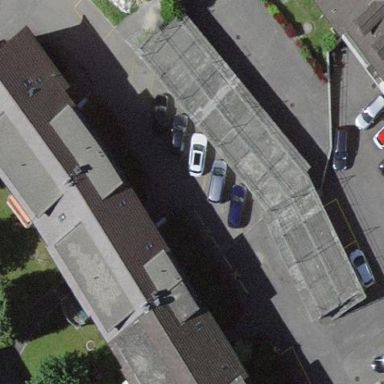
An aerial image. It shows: Garage.